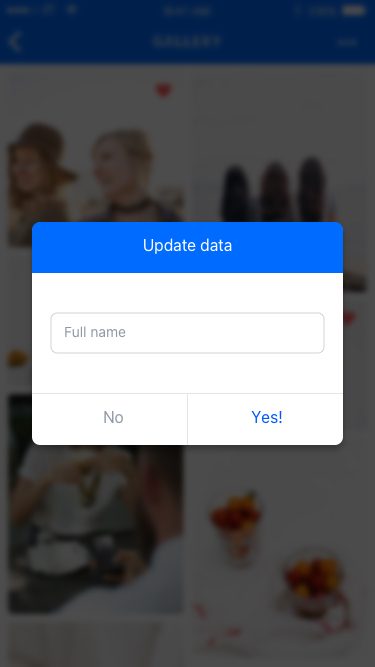
Text in this UI design:
No
Yes!
Update data
Full name